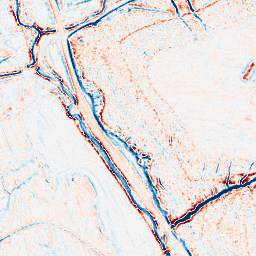
Category: edge_preserving
Decomposition family: bilateral
Decomposition parameters: d: 9
sigma_color: 50
sigma_space: 75
Upsampling method: lanczos
Upsampling parameters: scale: 8
Upsampling scale: 8